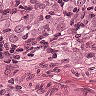
Metastatic tissue present: yes